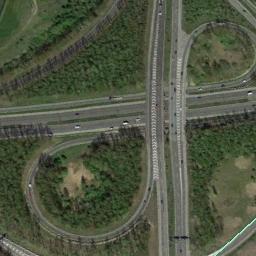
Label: overpass